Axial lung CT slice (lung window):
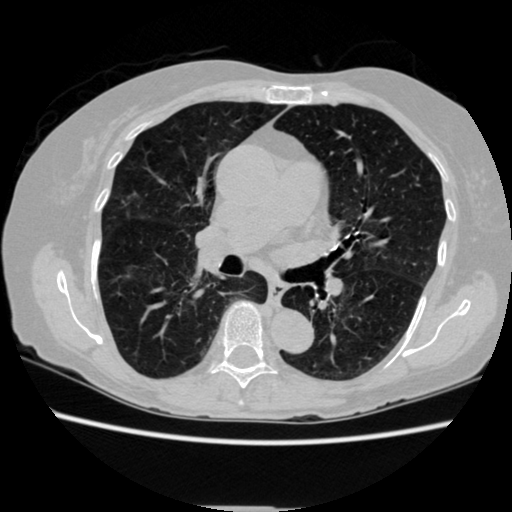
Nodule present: no